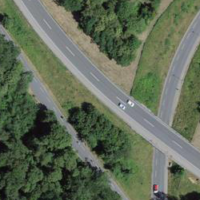
EUNIS habitat code: 57
Species observed at this site:
Agrimonia eupatoria